Question: I wonder what the best way to create a horizontal line is?
I have a few labels / text and I would like to add a horizontal line between them. More or less like a
---
when using twitter bootstrap.
Right now I am using a UIview and setting it as 1 in height with a black background color. But I guess this isnt the best way to do it?

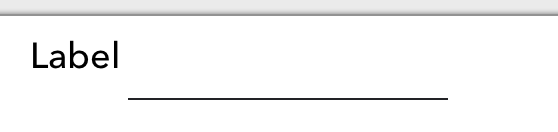
Answer: That is the way to do it in iOS. is the class which represent something to be shown on the screen. Every UI component is direct or indirect descendant of . So, you should use .
UIView is backed by to render the content to screen. You could also use , or other layer classes to create a border. But, I would not recommend to use just to show a border as it is simpler to use with height of 1, on the top of that, you get some nice addition such as autolayout. If you use , you will have to set frame to layer at appropriate time when the view bounds change. It could also be tricky due to some intrinsic animation within CALayer.